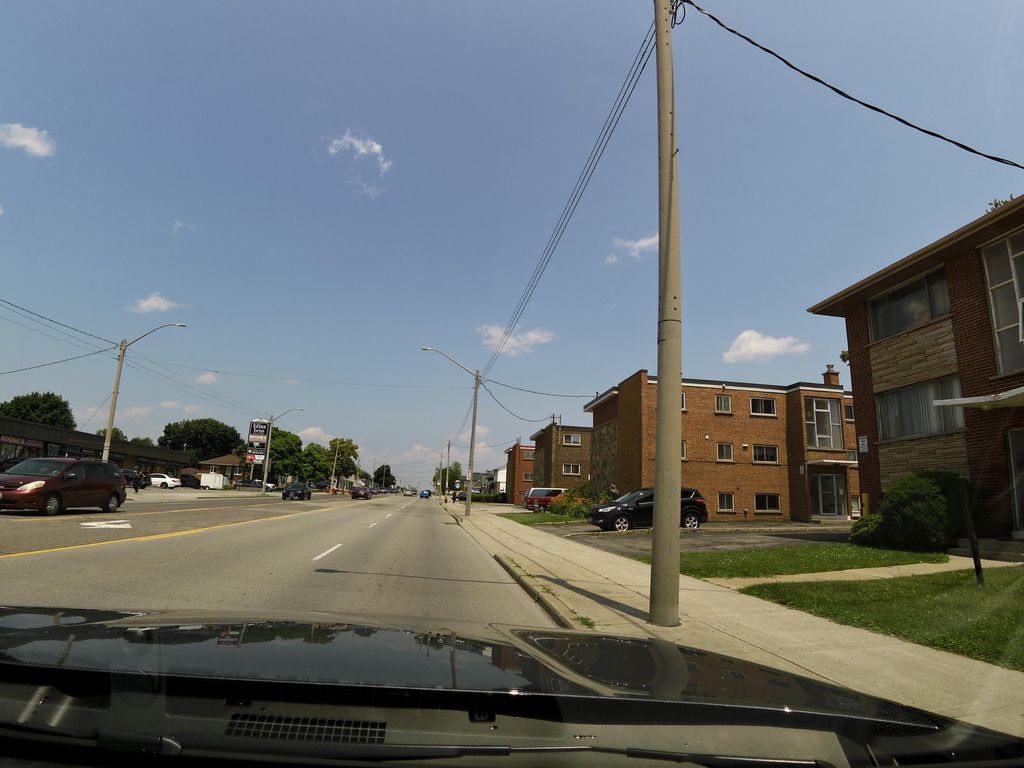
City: hamilton